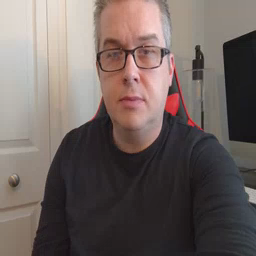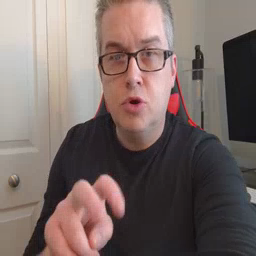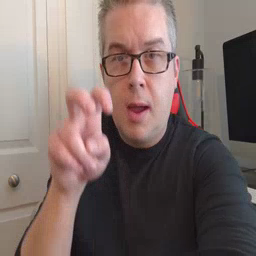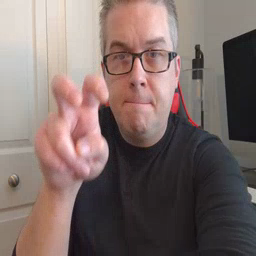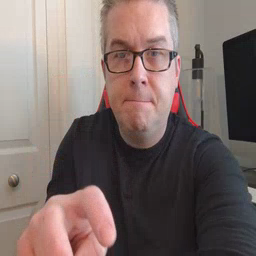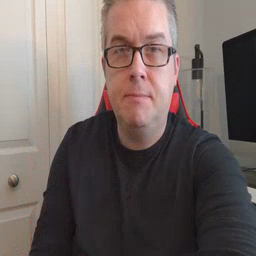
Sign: jump